Field crop: maize
Growth stage: 2
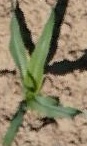
Species: maize